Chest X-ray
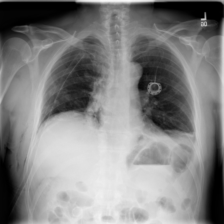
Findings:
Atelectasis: positive
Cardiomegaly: negative
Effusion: negative
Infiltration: positive
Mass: negative
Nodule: negative
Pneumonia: negative
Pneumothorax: positive
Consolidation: negative
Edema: negative
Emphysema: positive
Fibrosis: negative
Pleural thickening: negative
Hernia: negative